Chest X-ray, PA view. Patient: 35 years old, sex F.
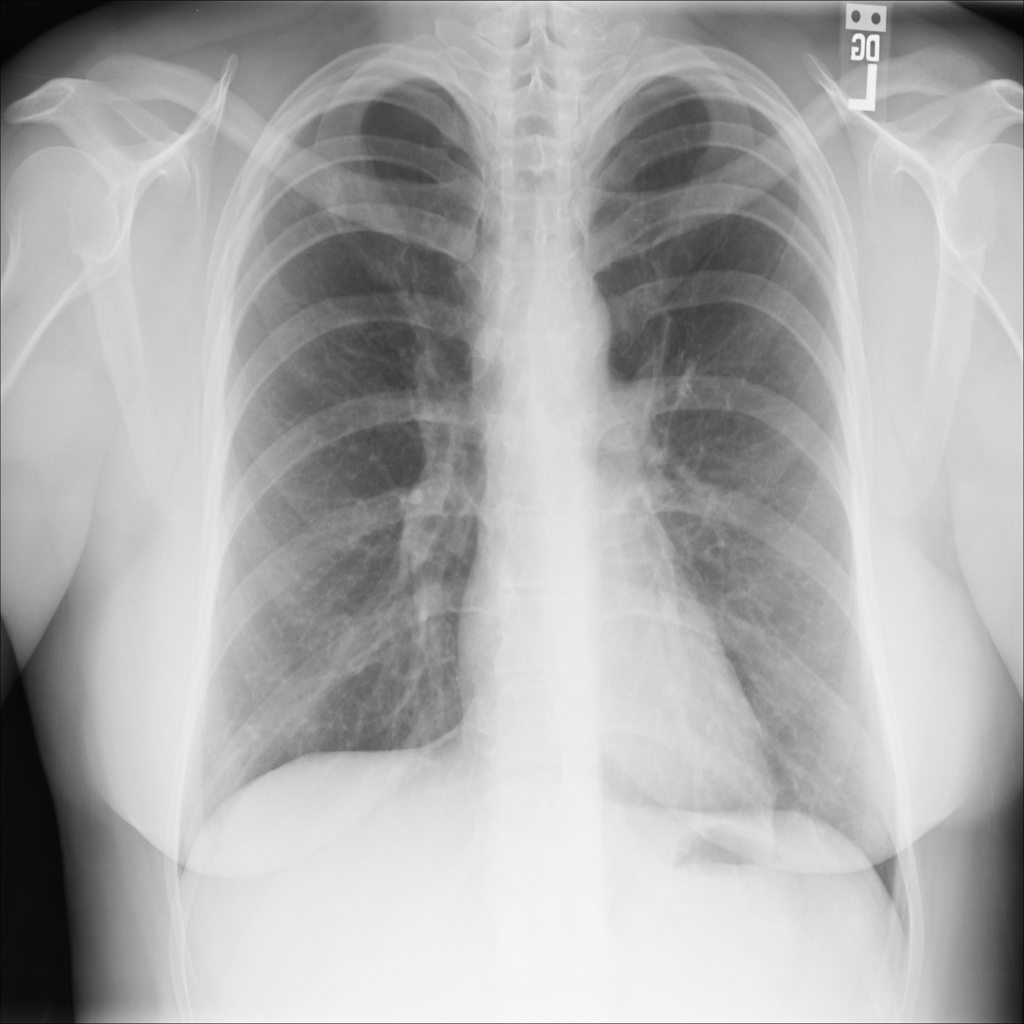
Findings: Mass